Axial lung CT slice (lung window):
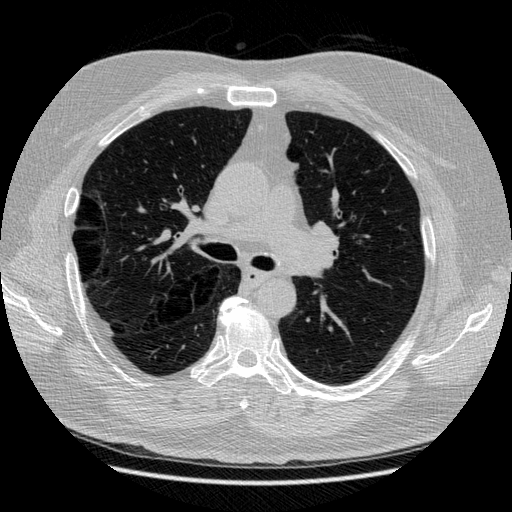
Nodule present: no